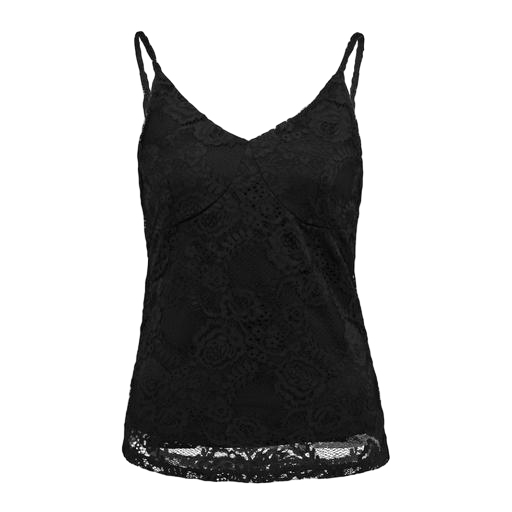
black lace cami, black curve cami rib lace, black lace tank top, white background